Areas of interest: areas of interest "Medical"
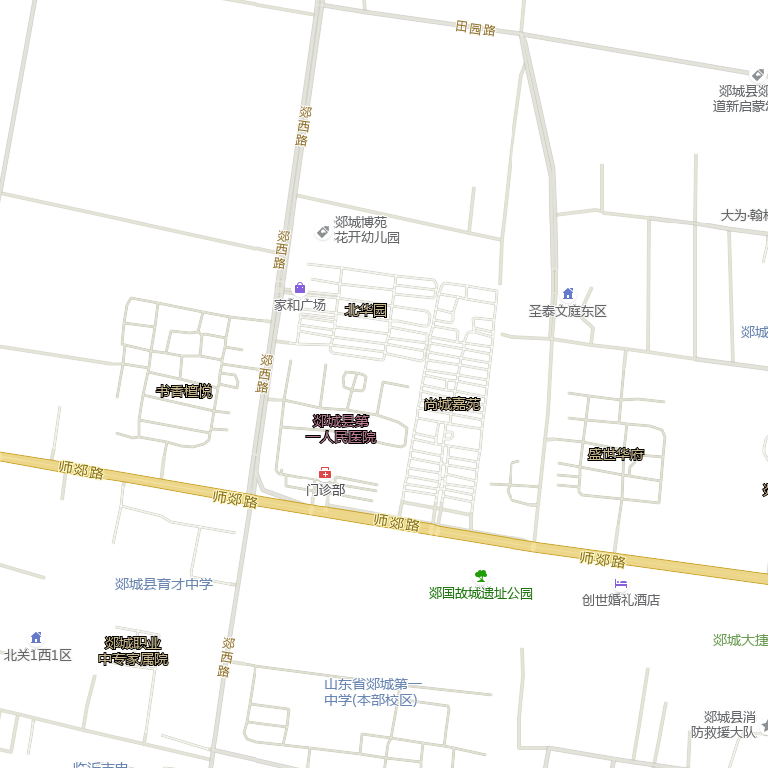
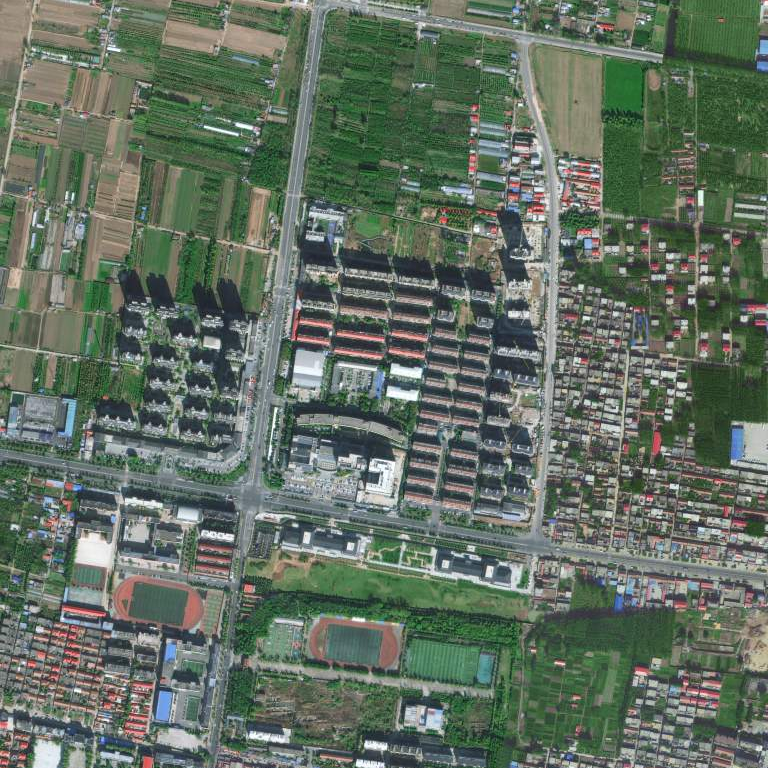